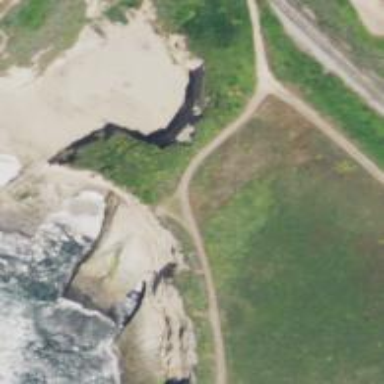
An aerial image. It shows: Cliff in nature.